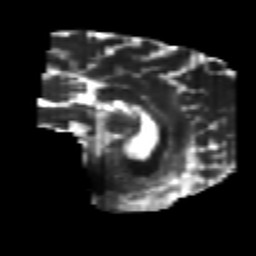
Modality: T2w
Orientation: sagittal
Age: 37
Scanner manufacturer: philips
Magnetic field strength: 3 T
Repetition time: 7.767 s
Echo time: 0.1224 s